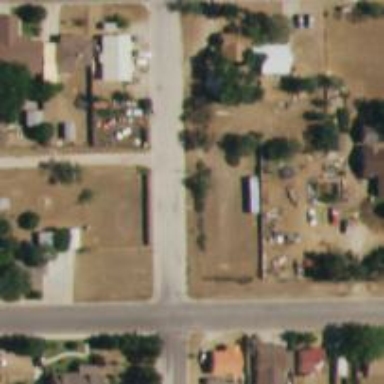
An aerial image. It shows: Alley classified as service road.